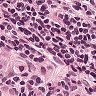
Metastatic tissue present: yes